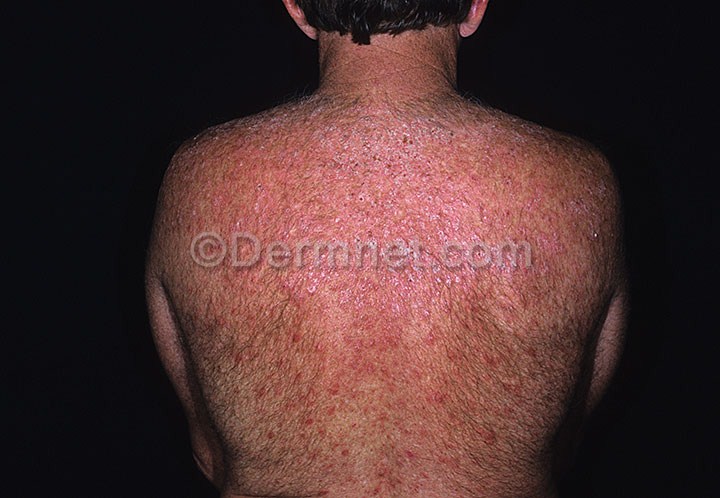
Disease: Lupus and other Connective Tissue diseases